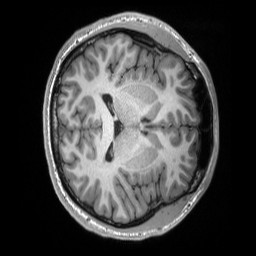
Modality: T1w
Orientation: axial
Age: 19
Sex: male
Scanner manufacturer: siemens
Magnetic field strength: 3 T
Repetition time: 2.3 s
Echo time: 0.00298 s